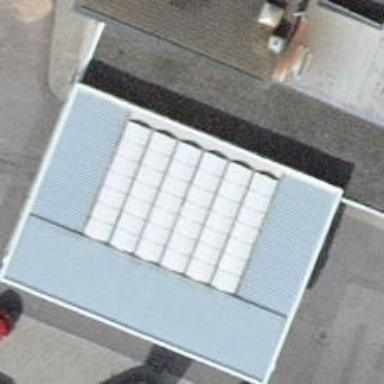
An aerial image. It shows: Car repair shop.